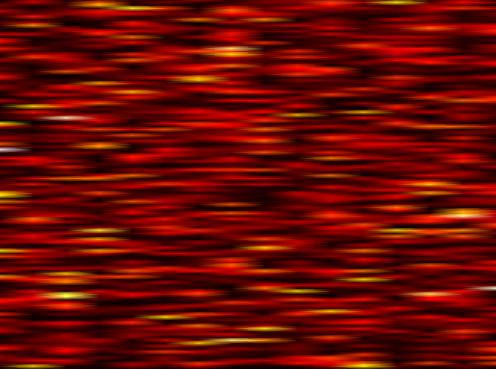
Label: OFDM